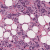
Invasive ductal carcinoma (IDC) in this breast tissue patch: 1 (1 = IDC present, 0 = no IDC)